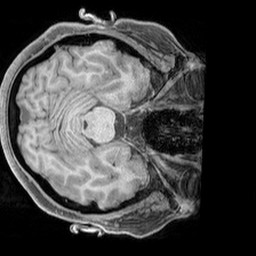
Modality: T1w
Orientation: axial
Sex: female
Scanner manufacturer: siemens
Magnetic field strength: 3 T
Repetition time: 2.3 s
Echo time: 0.00226 s